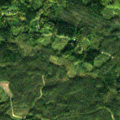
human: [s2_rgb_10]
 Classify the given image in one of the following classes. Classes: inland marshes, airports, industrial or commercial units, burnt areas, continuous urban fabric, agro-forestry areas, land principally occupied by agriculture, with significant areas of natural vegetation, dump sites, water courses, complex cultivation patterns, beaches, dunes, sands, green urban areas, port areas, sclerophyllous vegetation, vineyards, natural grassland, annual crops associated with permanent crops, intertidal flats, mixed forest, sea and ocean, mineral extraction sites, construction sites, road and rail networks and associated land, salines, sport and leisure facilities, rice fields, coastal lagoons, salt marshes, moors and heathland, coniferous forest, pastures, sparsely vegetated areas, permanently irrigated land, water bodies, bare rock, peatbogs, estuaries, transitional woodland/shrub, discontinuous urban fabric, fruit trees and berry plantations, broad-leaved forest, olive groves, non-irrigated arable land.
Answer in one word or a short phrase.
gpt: coniferous forest, mixed forest